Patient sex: F
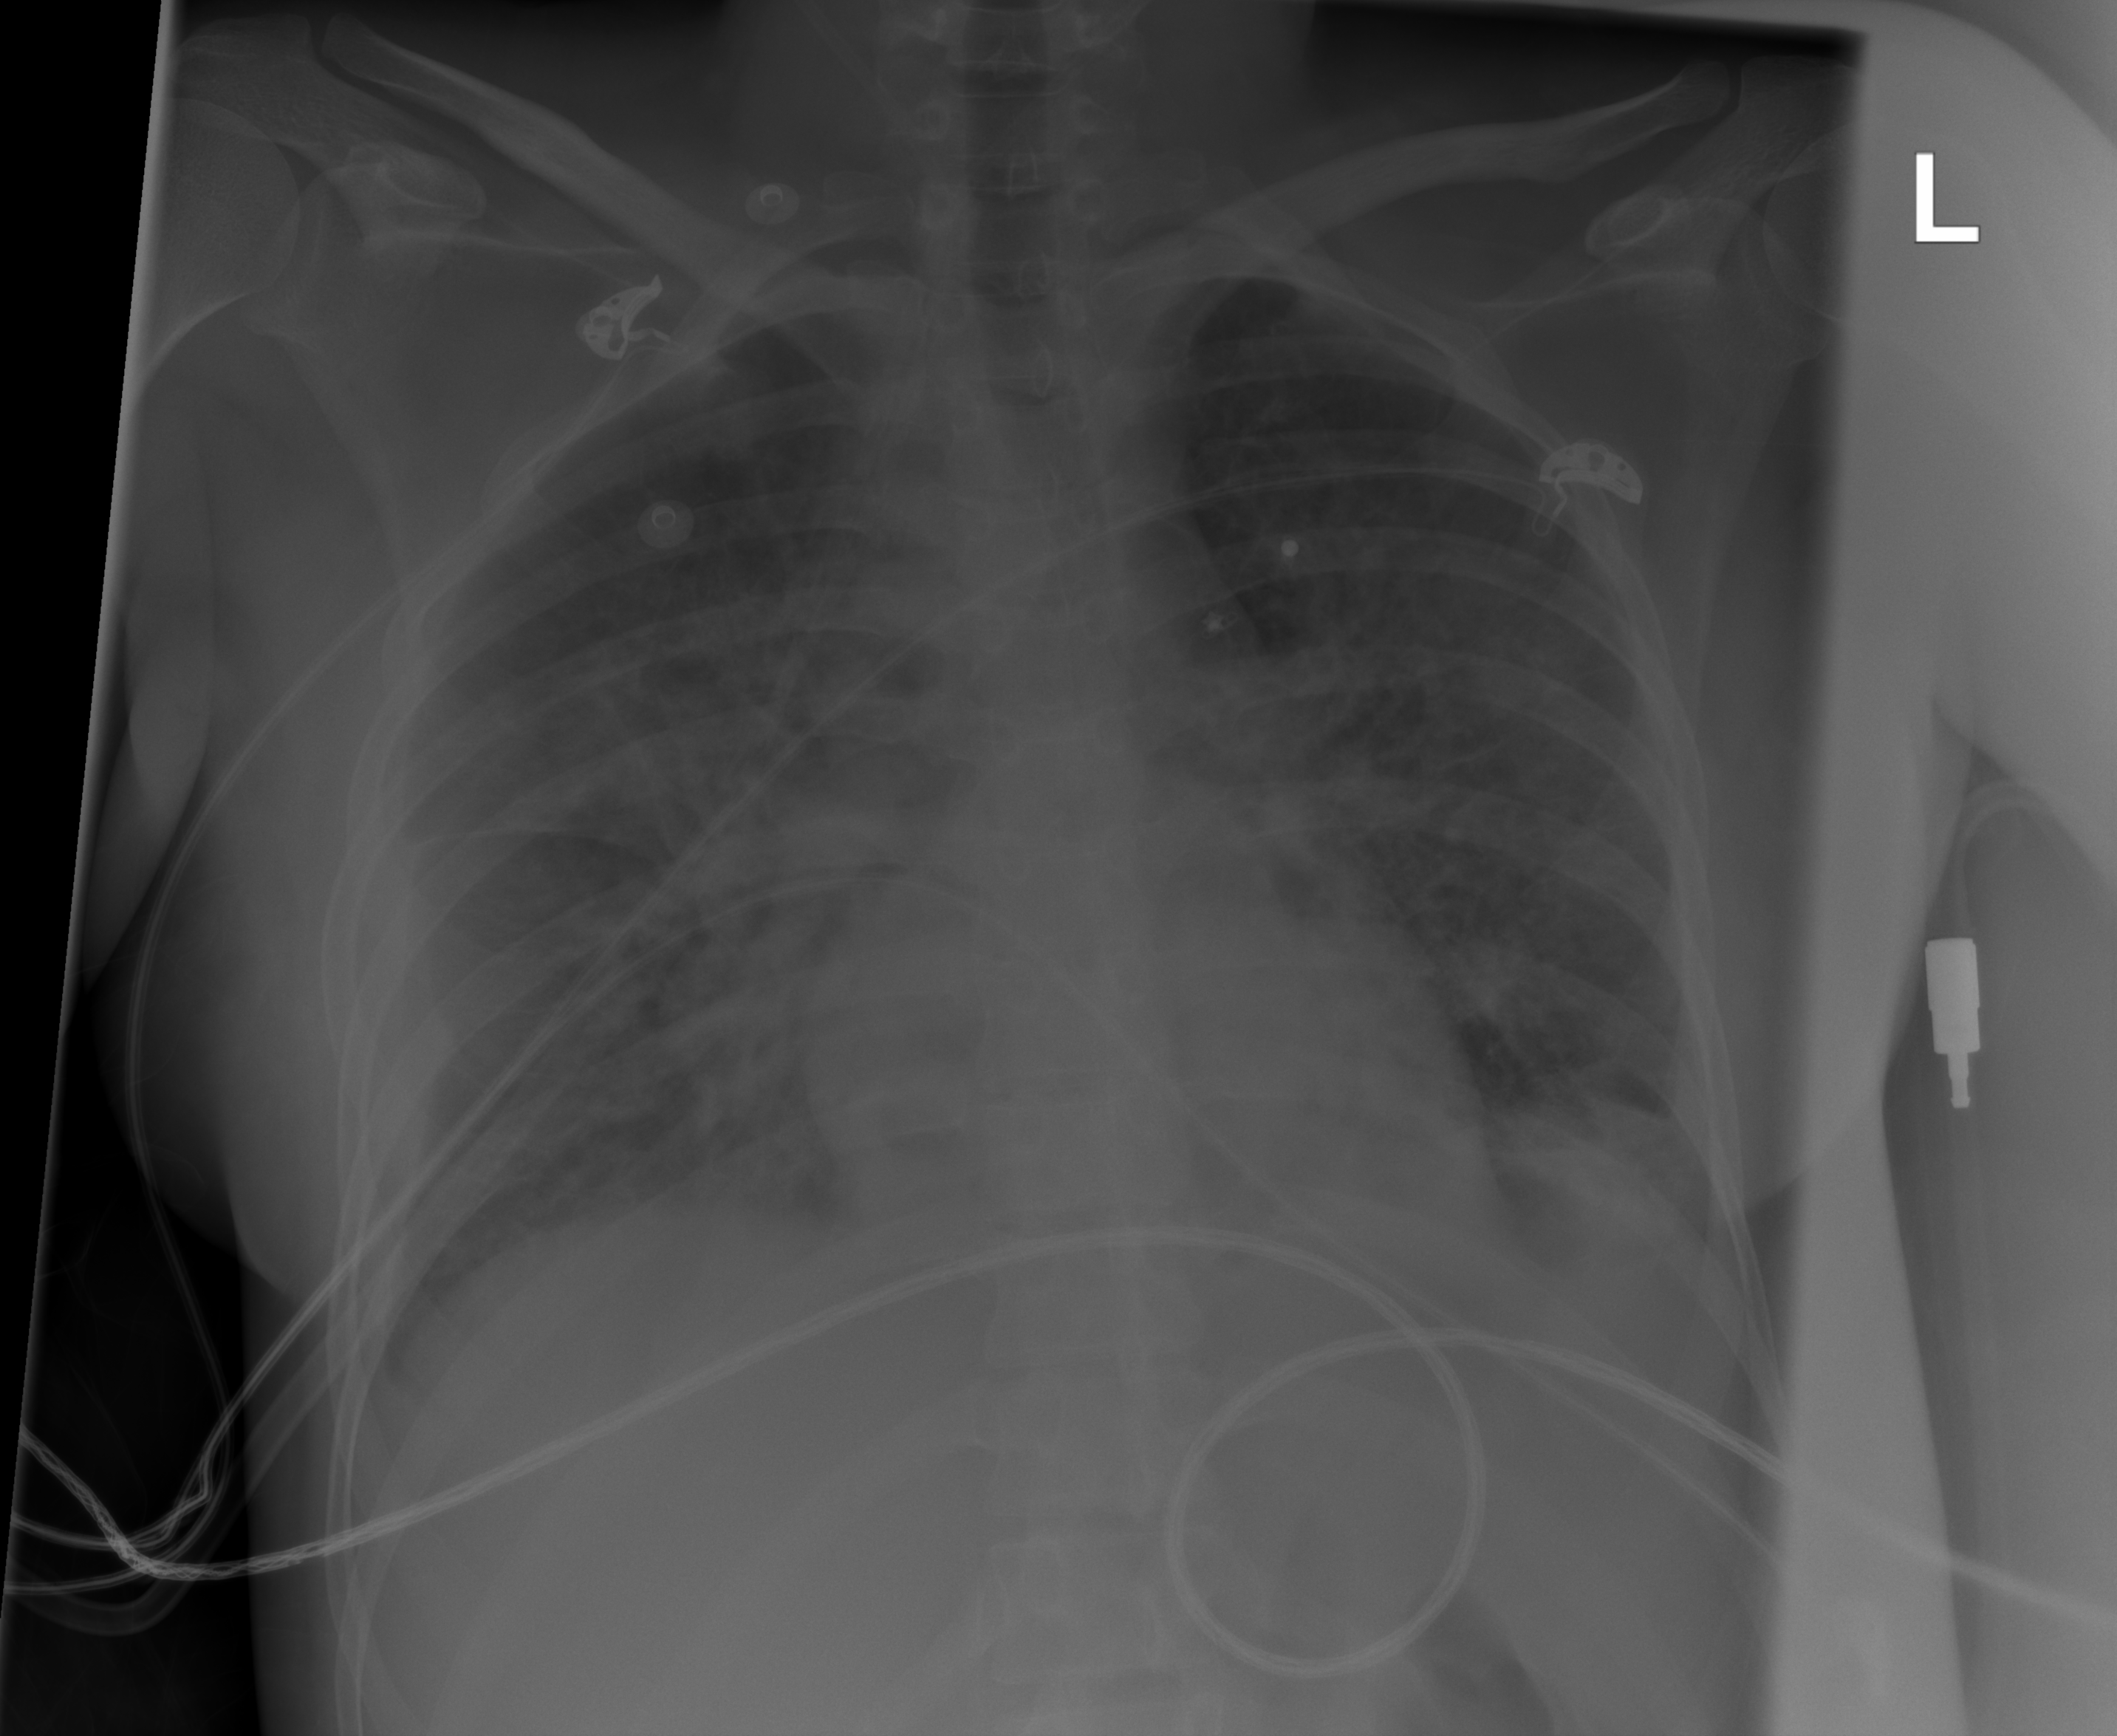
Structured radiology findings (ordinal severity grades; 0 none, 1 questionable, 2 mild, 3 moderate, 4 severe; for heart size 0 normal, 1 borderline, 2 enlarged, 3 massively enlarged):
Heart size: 0
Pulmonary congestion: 3
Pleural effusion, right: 1
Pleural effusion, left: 2
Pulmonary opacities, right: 3
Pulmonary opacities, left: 2
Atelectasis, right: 2
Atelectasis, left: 2